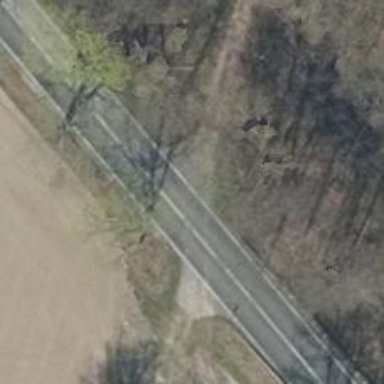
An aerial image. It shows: Asphalt road classified as primary highway.